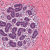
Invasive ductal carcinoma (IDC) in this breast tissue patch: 0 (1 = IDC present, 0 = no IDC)